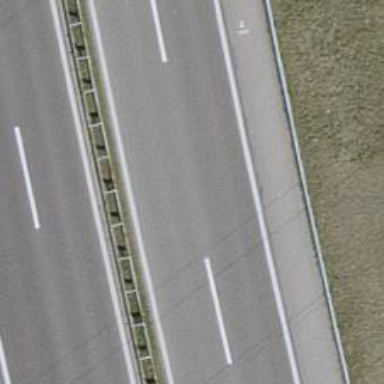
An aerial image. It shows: Asphalt motorway.